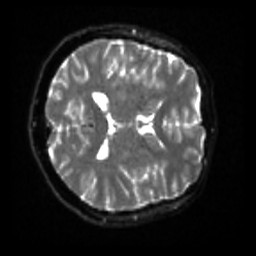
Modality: sbref
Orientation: axial
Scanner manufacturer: siemens
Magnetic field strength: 3 T
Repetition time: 4 s
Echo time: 0.0594 s